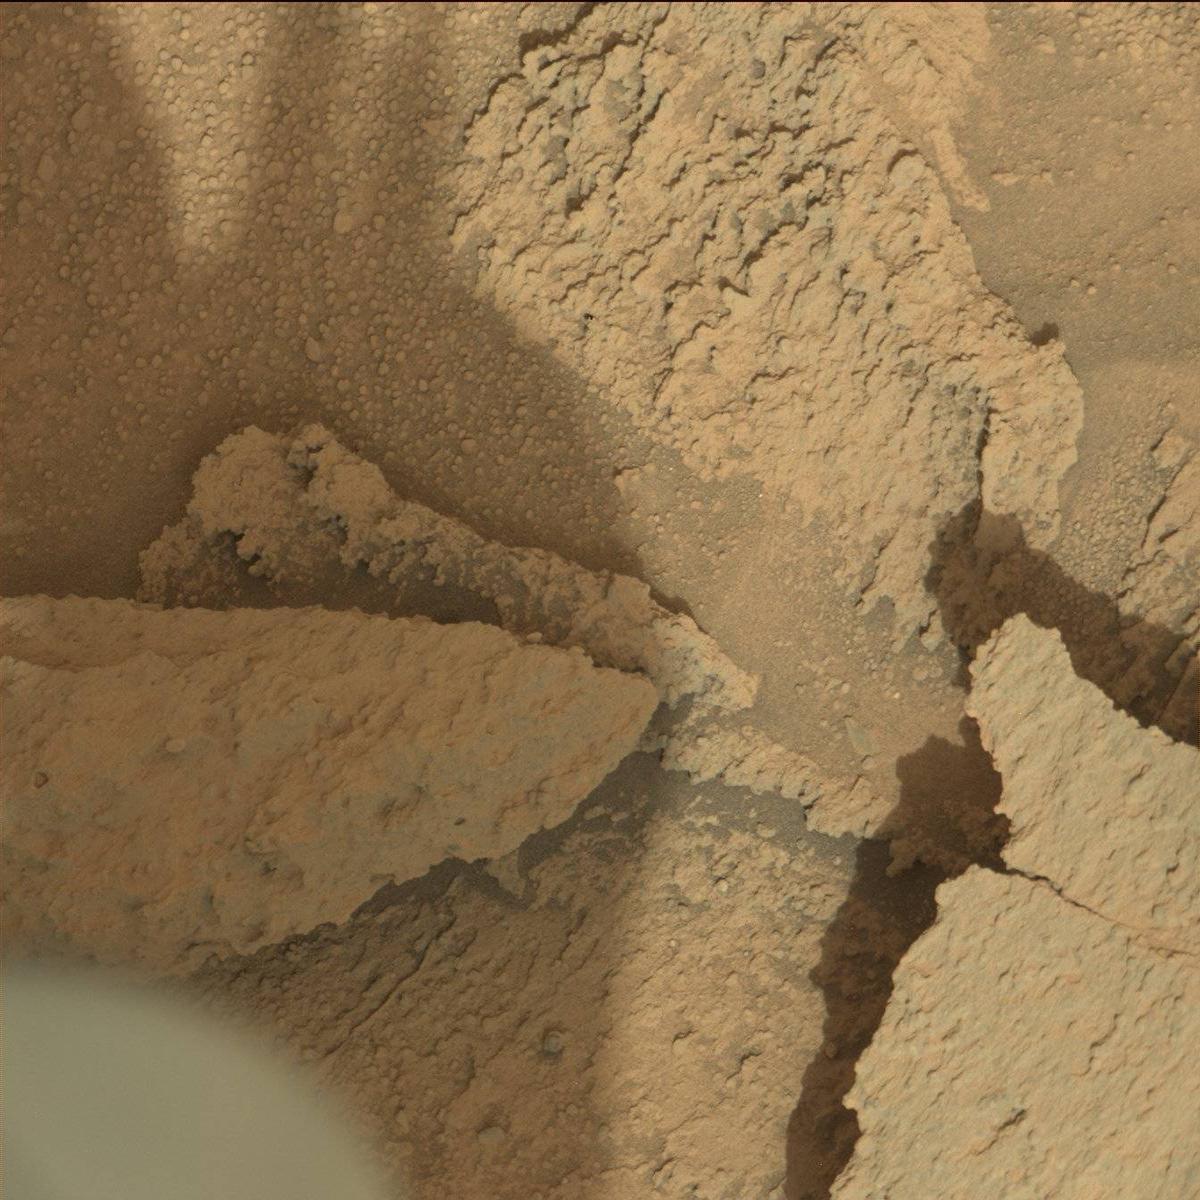
Terrain classes present: Bedrock, Rock, Sand / Soil